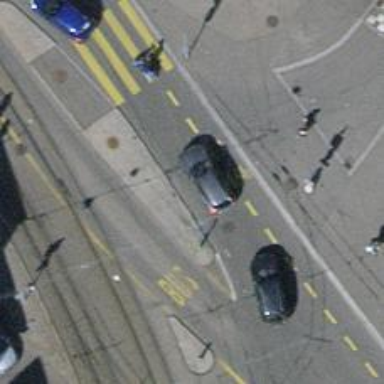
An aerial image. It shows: Tertiary road with asphalt surface and trolley wire infrastructure.